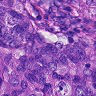
Metastatic tissue present: yes